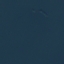
Land use / land cover: SeaLake